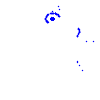
Particle: pion